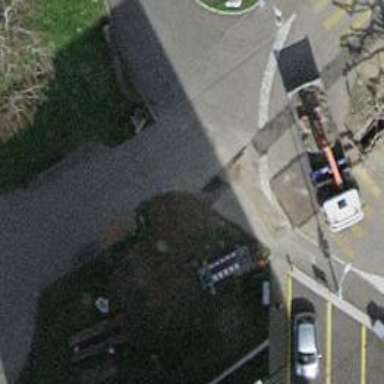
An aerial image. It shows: Bollard.